Question:
I have a list with 3 lists and 3 other lists with 3 lists inside.
I want to compare the first index of list A with the first indexes of the first list B ...
Comparing the 22 with the 2,6,3 ... the 3 with the 4,4,66
Can help me ?
'''
a = [[22,3,3], [5,3,7],[1,6,3]]
b = [[2,4,7], [6,4,8],[3,66,13]] , [[2,23,6], [5,13,7],[11,6,34]] , [[22,53,6], [54,3,7],[11,6,33]]
'''
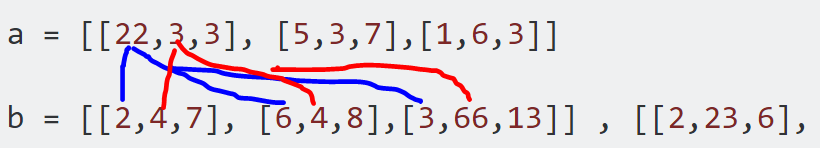
Answer: You can try this out:
'''
a = [[22,3,3], [5,3,7],[1,6,3]]
b = [[2,4,7], [6,4,8],[3,66,13]] , [[2,23,6], [5,13,7],[11,6,34]] , [[22,53,6], [54,3,7],[11,6,33]]
for i in range(len(a)):
for j in range(len(a[i])):
for x in range(len(b)):
for y in range(len(b[x])):
for z in range(len(b[y])):
if (a[i][j]==b[x][y][z]):
print('true')
else:
print('false')
'''
As it prints true or false it is going to give you a long output. You can modify it as per your needs, and it compares properly as you mentioned in your question.